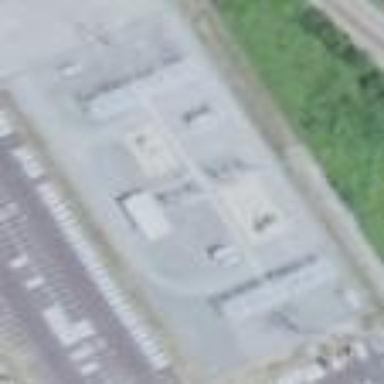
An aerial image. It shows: Power substation.